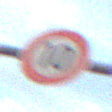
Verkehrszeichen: Geschwindigkeit10
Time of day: SunriseSunset
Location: Outdoor (Nature)
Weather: PartlyCloudy
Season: NotSpecified
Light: Natural